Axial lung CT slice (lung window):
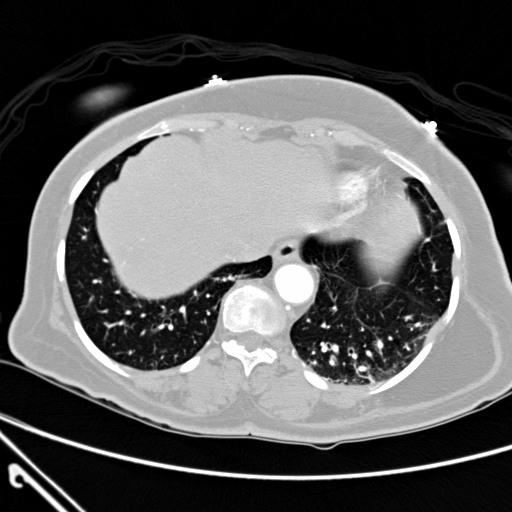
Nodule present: no